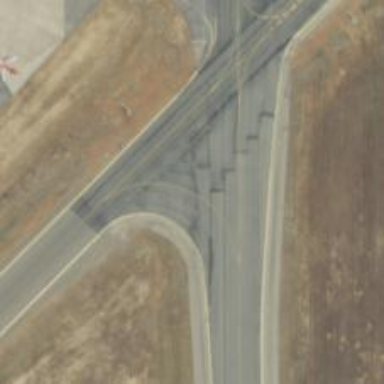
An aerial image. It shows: Image of taxiway at airport.